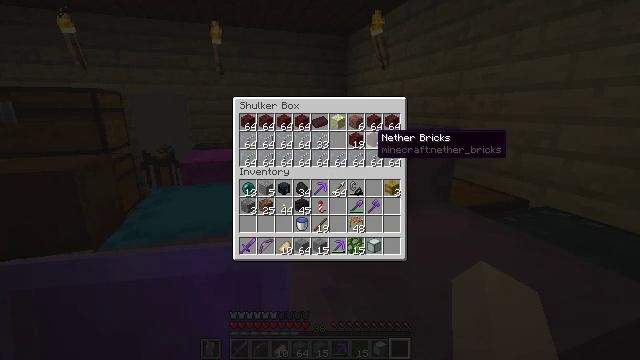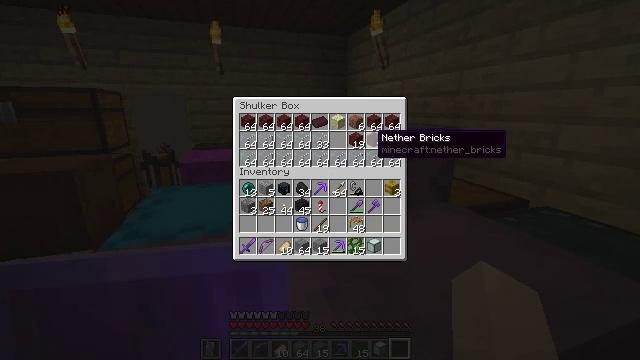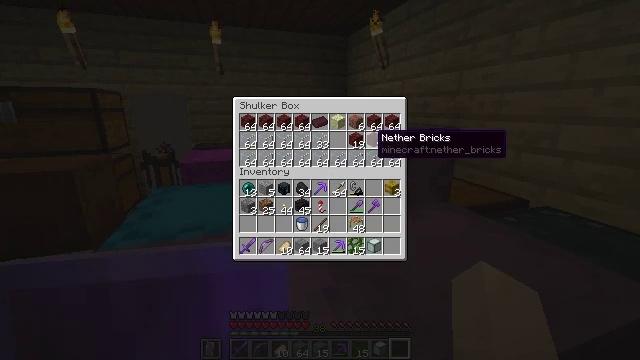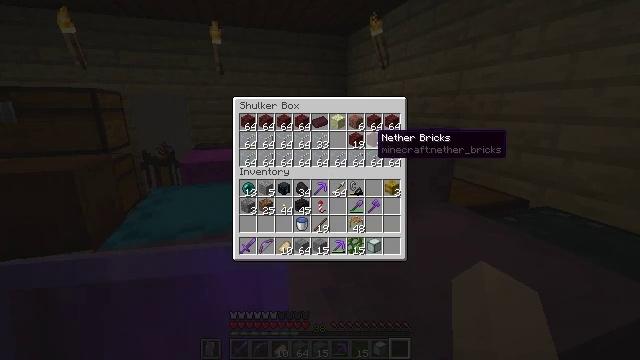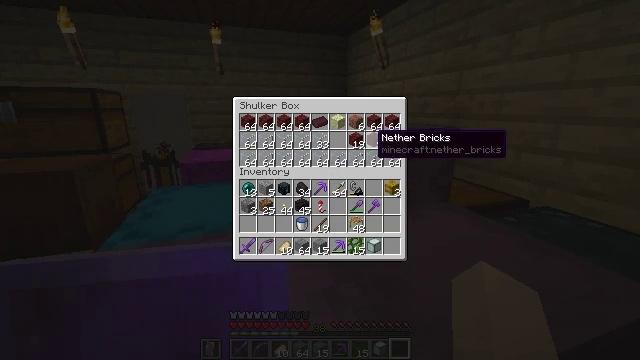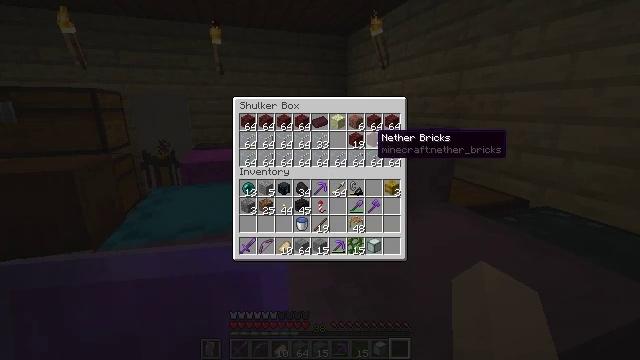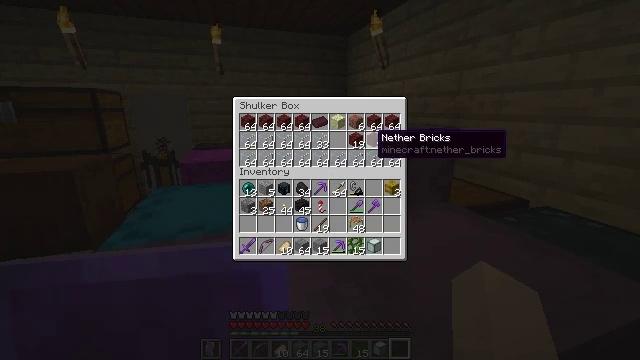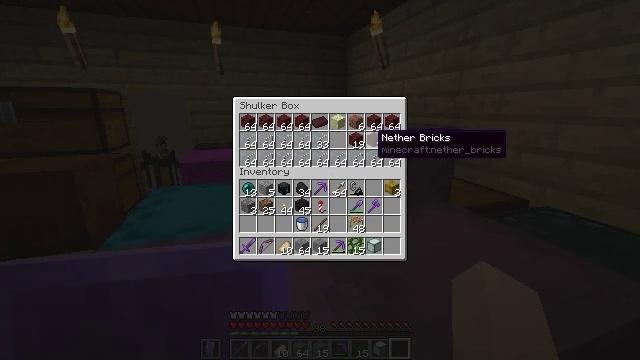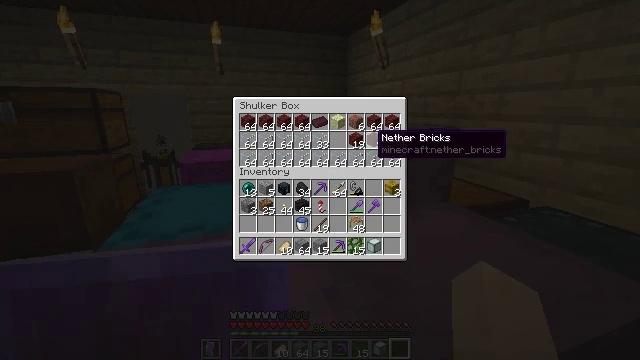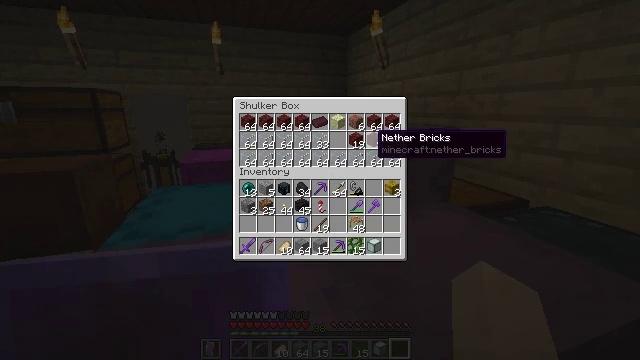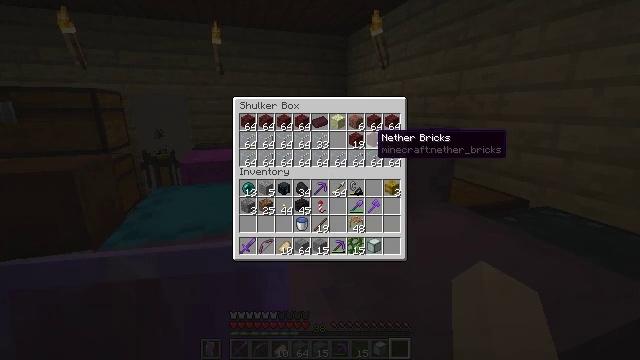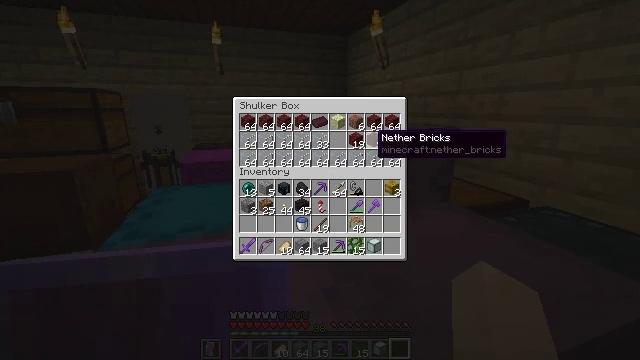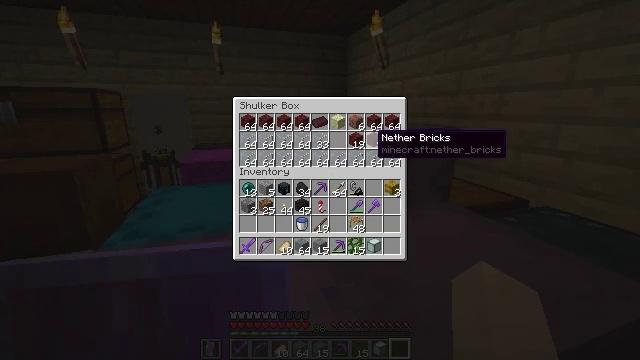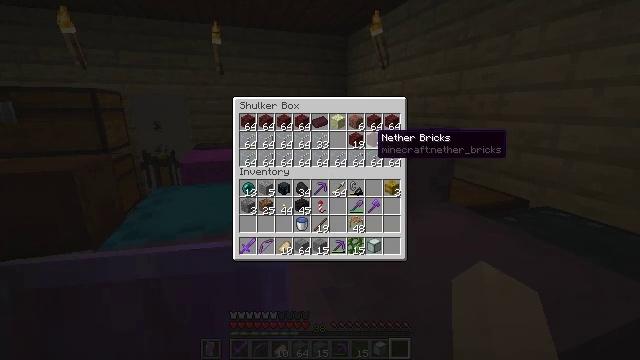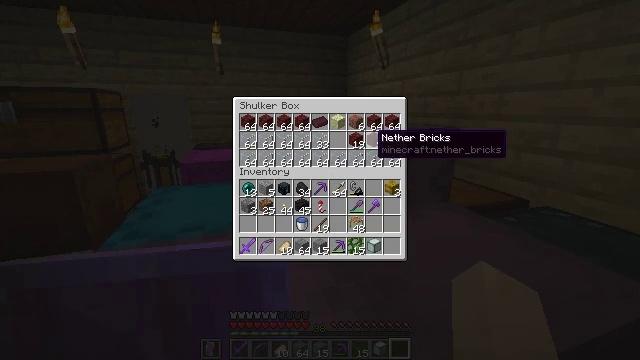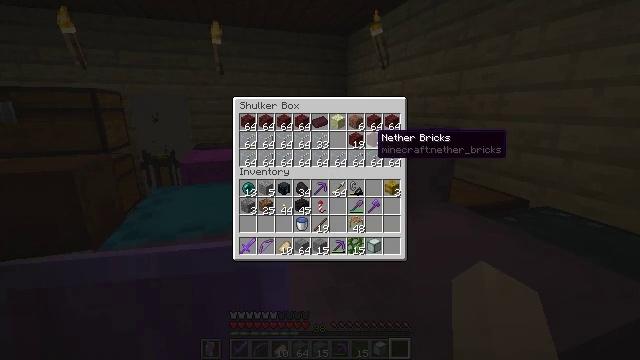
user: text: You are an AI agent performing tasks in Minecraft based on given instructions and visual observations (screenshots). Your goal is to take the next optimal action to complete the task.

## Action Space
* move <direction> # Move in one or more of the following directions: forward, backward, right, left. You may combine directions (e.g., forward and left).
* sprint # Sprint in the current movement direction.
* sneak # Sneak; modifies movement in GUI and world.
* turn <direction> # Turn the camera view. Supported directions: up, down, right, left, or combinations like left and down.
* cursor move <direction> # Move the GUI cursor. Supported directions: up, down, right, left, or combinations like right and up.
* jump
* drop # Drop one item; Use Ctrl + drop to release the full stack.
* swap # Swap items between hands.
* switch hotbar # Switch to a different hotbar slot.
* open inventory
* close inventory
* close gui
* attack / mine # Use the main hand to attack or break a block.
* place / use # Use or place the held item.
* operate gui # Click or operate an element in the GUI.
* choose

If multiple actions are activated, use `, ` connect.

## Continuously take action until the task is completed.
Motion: motion action
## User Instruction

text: Make polished blackstone stairs in the crafting grid.
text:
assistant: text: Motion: sneak
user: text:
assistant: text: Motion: sneak
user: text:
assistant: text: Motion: sneak
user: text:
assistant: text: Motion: sneak
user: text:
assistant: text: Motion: sneak
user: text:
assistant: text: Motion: sneak
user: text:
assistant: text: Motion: sneak
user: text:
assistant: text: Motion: sneak
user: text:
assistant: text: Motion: sneak
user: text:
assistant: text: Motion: sneak
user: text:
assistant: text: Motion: sneak
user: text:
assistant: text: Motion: sneak
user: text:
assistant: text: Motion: sneak
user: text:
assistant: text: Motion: sneak
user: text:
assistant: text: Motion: sneak
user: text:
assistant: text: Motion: sneak
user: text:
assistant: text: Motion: sneak
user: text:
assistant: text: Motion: sneak
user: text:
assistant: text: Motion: sneak
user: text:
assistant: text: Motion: sneak
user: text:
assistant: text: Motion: sneak, turn left and down
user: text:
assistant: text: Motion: sneak, turn left and down
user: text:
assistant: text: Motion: sneak
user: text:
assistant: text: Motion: no_op
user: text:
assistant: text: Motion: no_op
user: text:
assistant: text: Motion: no_op
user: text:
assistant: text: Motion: no_op
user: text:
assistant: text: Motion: no_op
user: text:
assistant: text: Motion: turn right
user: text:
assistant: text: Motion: turn right